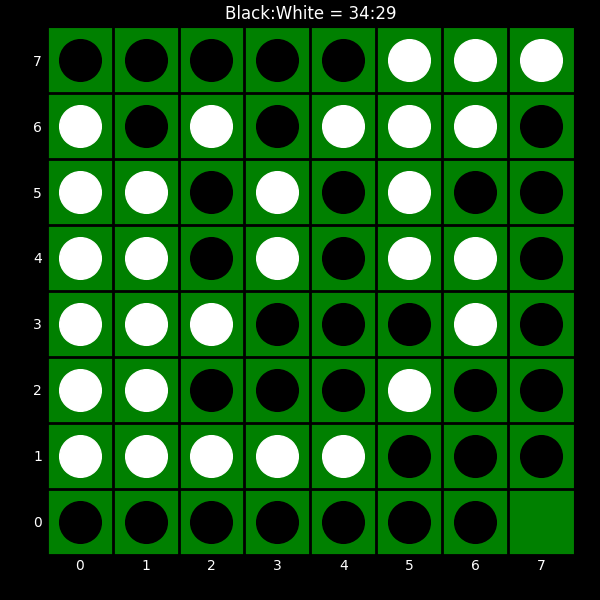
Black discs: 34
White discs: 29